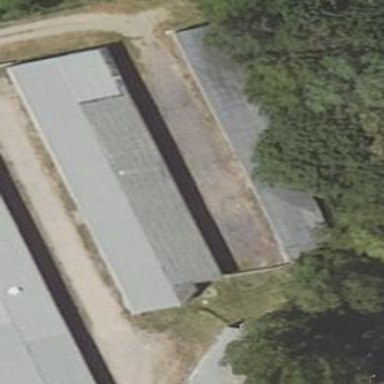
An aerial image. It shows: Group of garages.